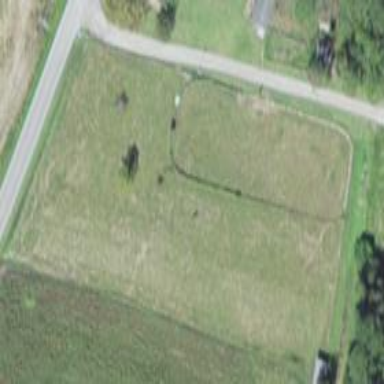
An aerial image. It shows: Equestrian pitch for leisure land use.